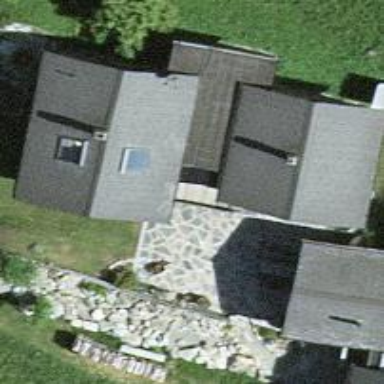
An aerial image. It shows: Simple and straightforward house.